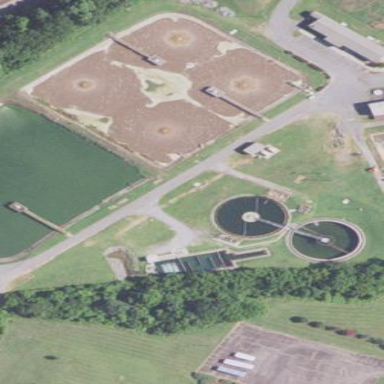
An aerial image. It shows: Wastewater plant.